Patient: sex M, age 57
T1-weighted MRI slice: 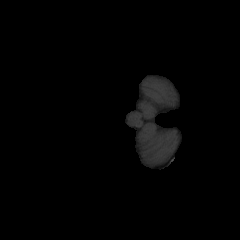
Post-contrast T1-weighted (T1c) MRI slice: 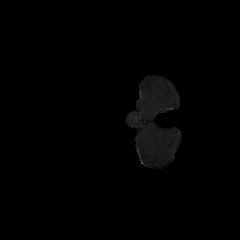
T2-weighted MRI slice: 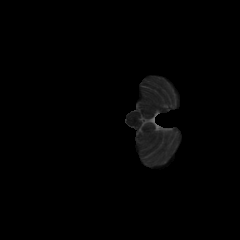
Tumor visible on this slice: no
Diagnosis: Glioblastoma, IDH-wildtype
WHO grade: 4